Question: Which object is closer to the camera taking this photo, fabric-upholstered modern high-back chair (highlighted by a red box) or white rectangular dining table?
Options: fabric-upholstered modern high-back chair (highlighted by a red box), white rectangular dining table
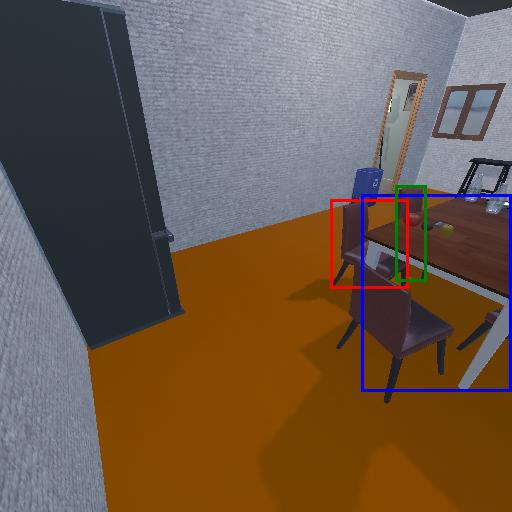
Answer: fabric-upholstered modern high-back chair (highlighted by a red box)